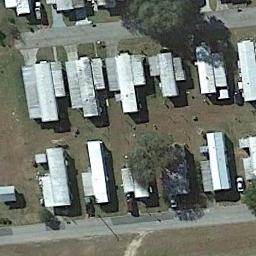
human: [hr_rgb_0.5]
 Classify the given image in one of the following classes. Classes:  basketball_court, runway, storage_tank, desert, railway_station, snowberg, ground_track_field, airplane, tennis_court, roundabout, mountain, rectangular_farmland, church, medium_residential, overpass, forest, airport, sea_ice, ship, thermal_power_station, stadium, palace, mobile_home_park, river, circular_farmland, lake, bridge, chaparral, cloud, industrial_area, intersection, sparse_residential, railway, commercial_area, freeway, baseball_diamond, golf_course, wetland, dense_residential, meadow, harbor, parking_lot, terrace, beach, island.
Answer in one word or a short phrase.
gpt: mobile_home_park